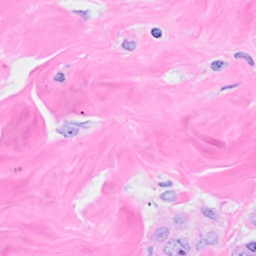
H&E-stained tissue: Breast